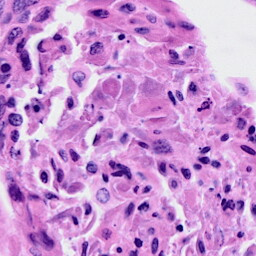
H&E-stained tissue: Cervix